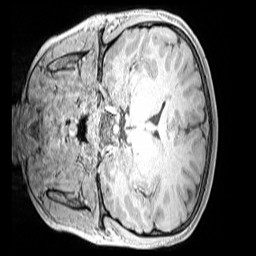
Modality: MP2RAGE
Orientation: coronal
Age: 12
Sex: male
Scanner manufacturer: siemens
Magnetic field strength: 3 T
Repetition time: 4 s
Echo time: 0.00299 s